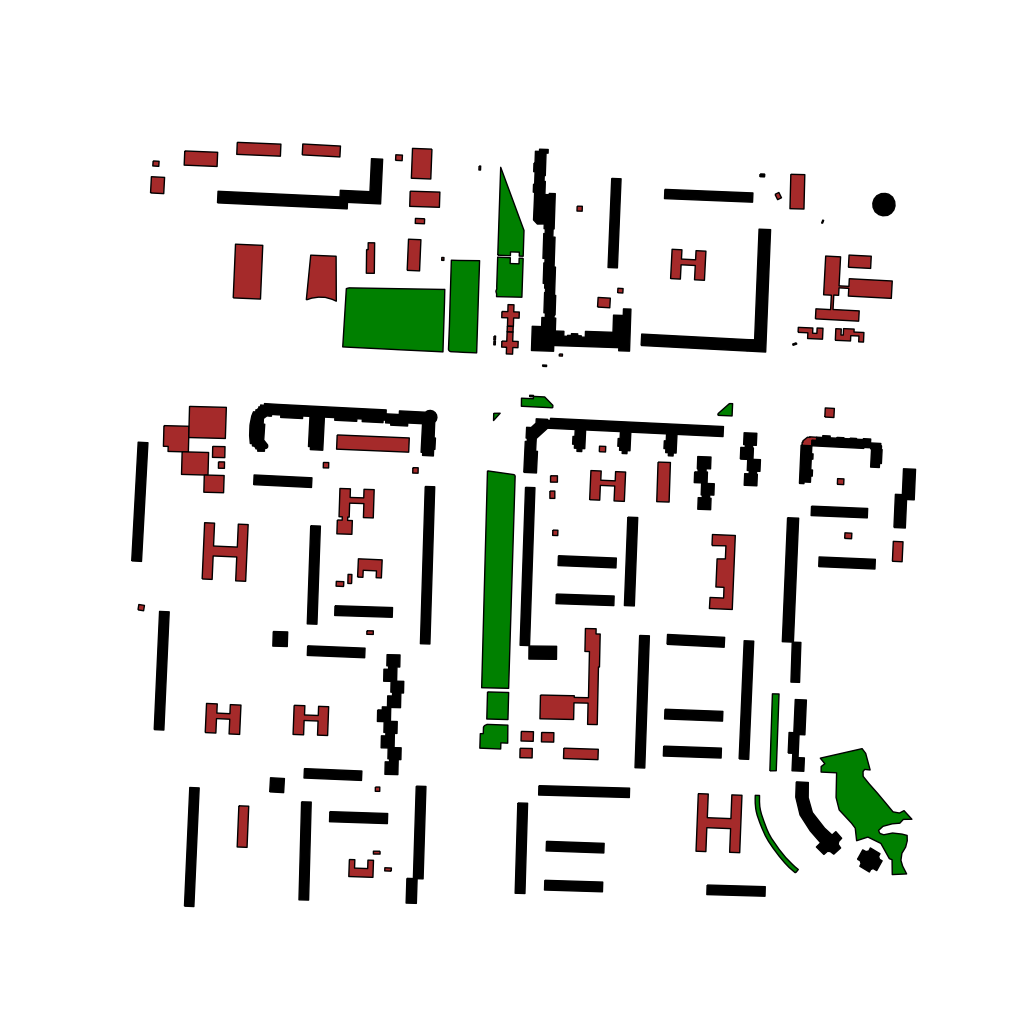
Tags: overhead vector_map, business, recreation, residential, modern, soviet, high_rise, individual_rise, low_rise, medium_rise, density_3, Building, Facility, Park, 1.0 km²